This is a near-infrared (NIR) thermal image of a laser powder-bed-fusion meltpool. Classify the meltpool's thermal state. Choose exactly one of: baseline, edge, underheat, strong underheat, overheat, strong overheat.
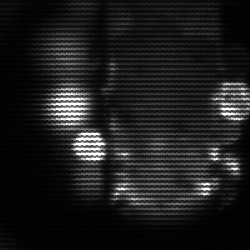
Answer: strong underheat